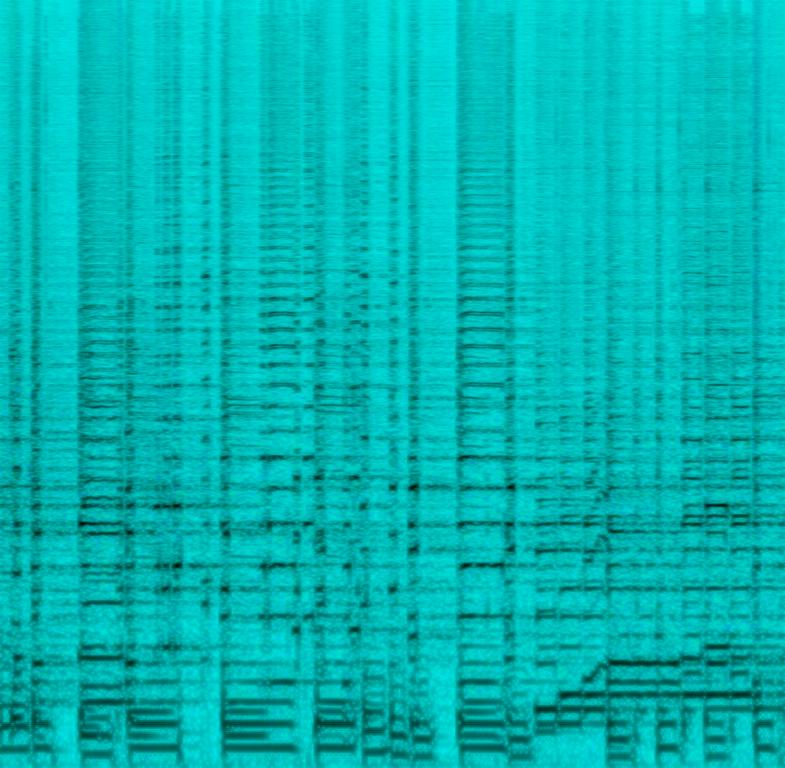
This is an Alpine folk music piece. The piece is instrumental. It is being performed by an orchestra composed of the clarinets, the accordion, the cello and the acoustic guitar. The atmosphere is cheerful. This piece could be used in the soundtrack of a movie that takes place in the Alps region.